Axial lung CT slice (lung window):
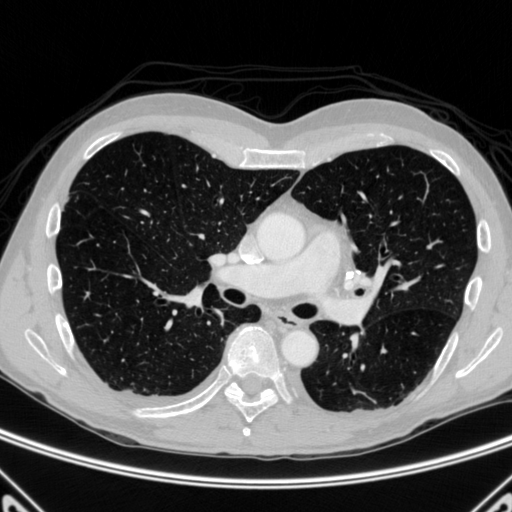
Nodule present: yes
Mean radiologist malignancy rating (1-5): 1